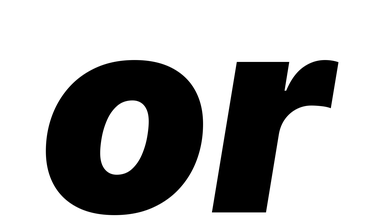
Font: Inter-Italic_Black_Italic